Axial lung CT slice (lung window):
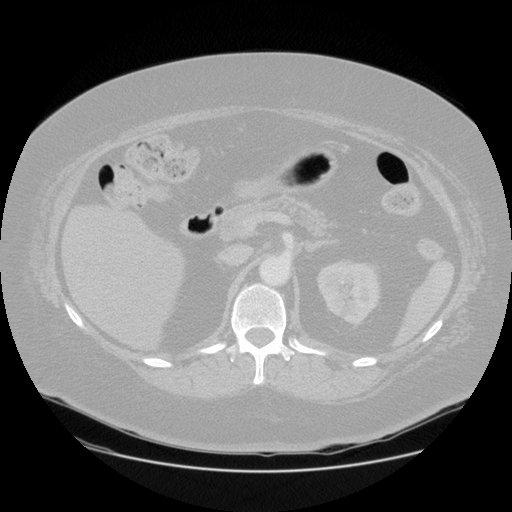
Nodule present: no